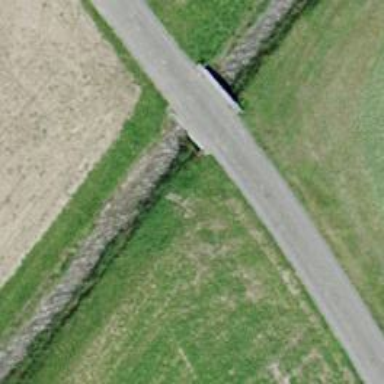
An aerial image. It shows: Track road on bridge with grade 1 tracktype.